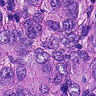
Metastatic tissue present: yes